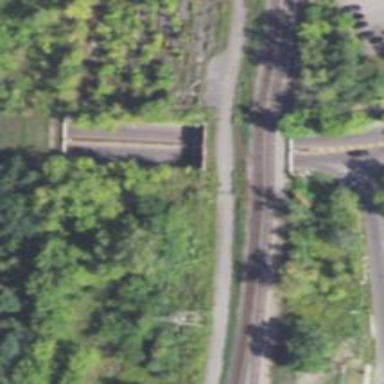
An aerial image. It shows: Service road on abandoned railway bridge.